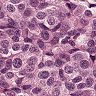
Metastatic tissue present: yes